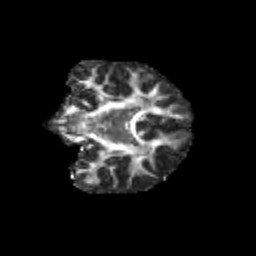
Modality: FA
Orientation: coronal
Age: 12
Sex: female
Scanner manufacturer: siemens
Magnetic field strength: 3 T
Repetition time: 3.8 s
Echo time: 0.07 s